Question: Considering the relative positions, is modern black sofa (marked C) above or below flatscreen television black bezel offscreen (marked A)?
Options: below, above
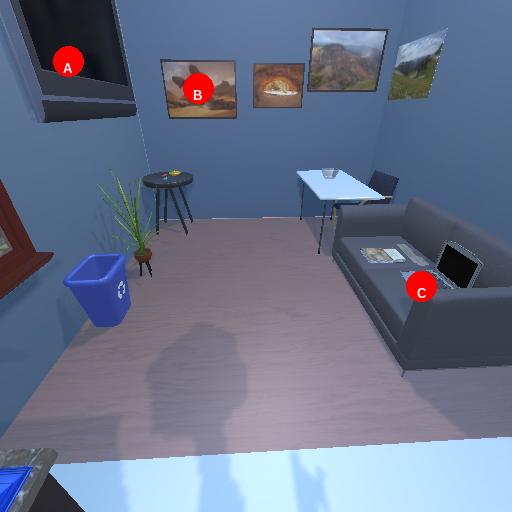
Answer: below